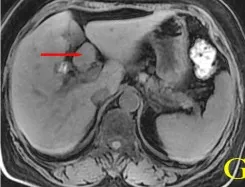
Preoperative abdominal CT imaging. (G) T1WI also showed isotropic signals.
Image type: radiology (mri)